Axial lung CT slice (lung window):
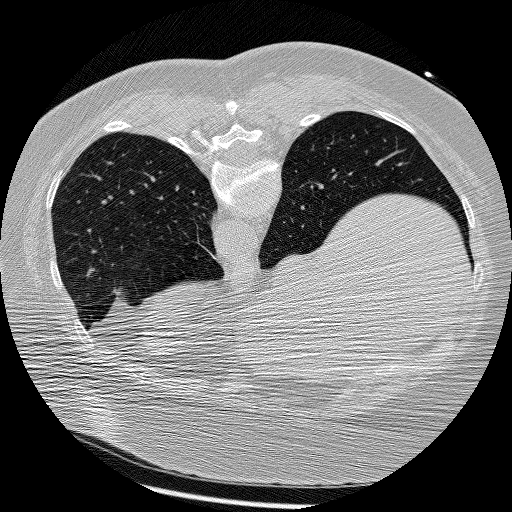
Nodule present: no